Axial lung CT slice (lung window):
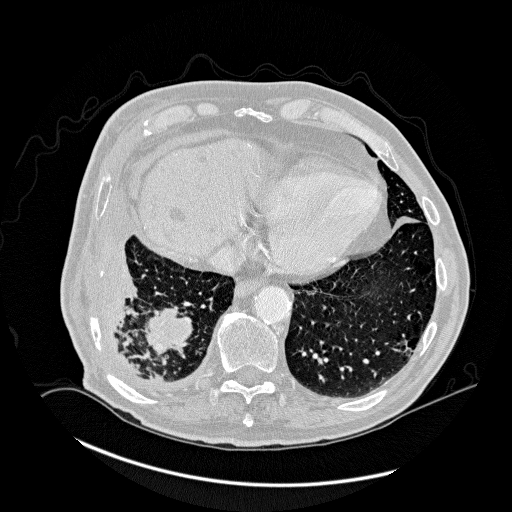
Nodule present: no